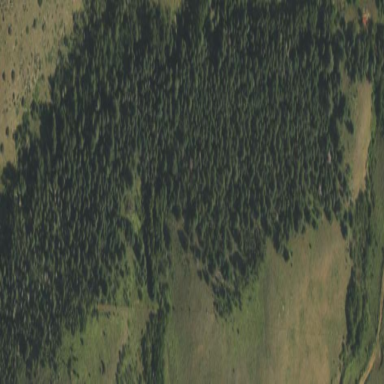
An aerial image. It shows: Dense evergreen needle-leaved woodland with trees.